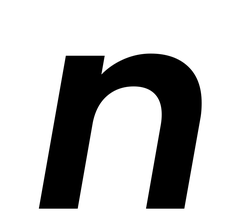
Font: Poppins-SemiBoldItalic